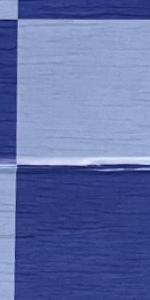
Label: Empty